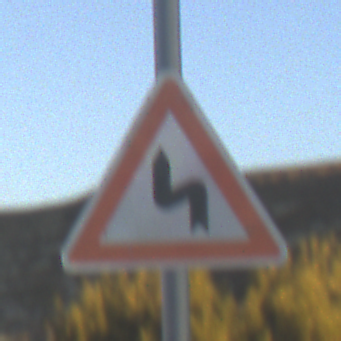
Verkehrszeichen: DoppelkurveZunaechstLinks
Umgebung: Outdoor, Nature
Tageszeit: SunriseSunset
Wetter: Clear
Licht: Natural
Jahreszeit: NotSpecified
Kontrast: HighContrast